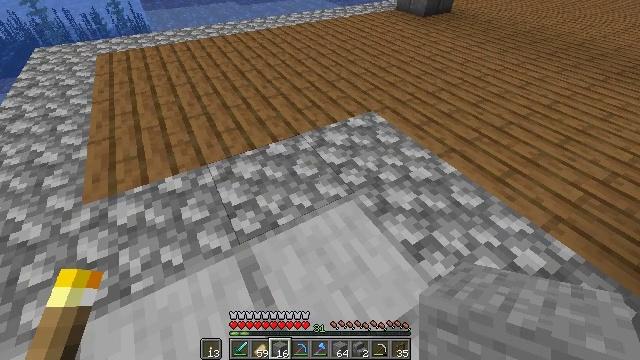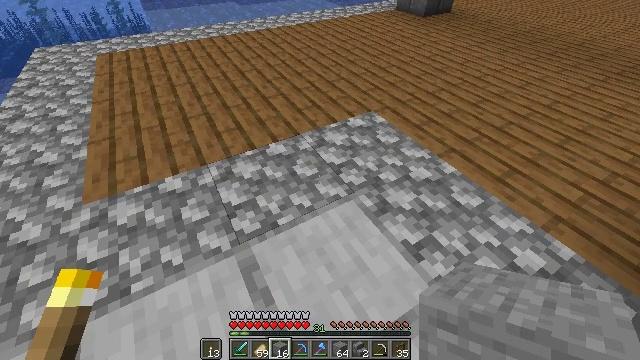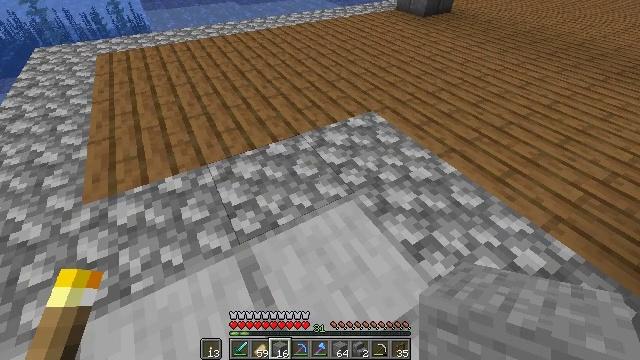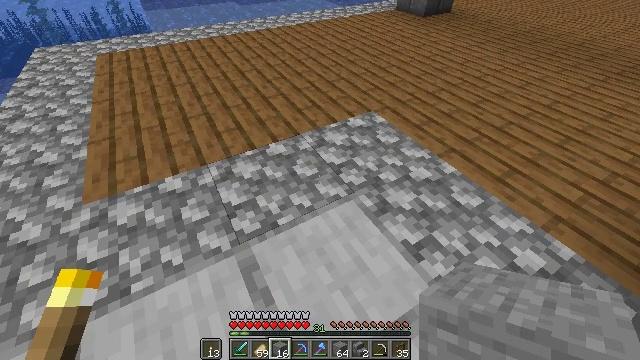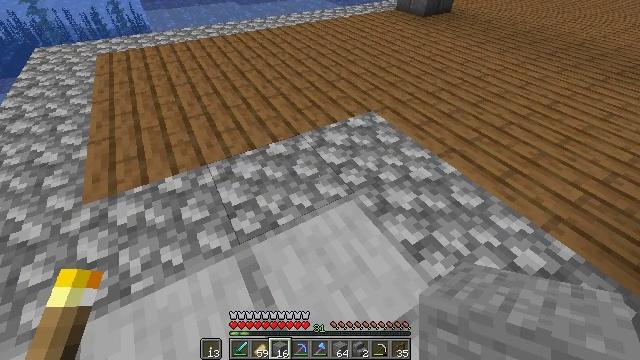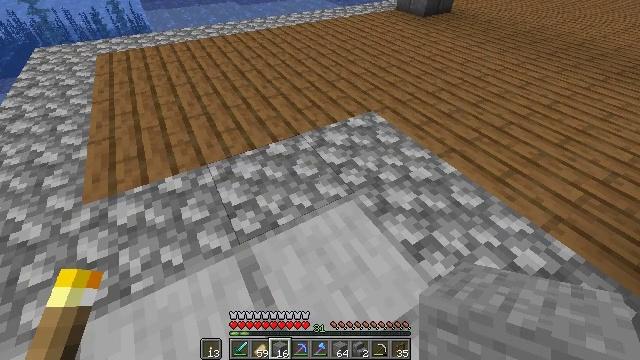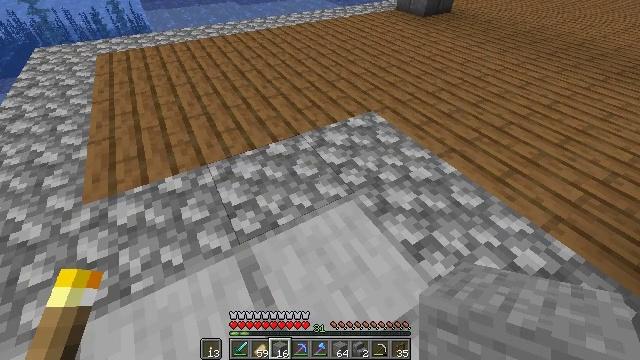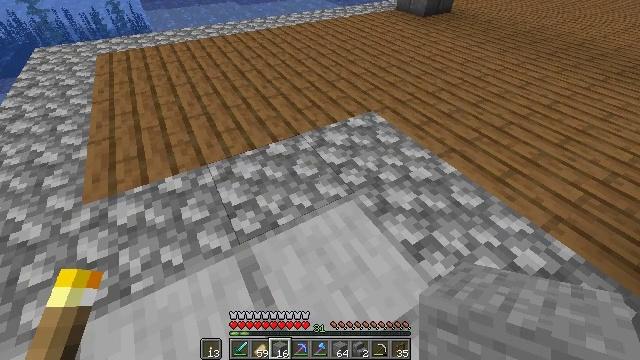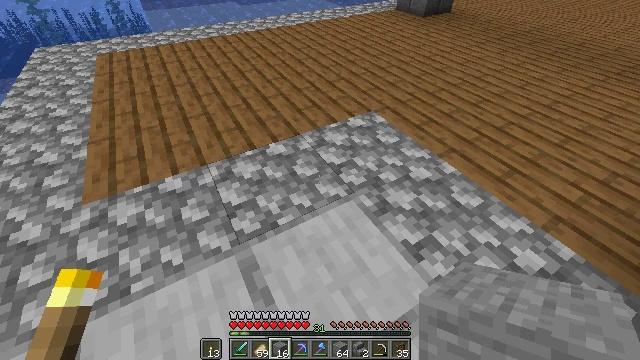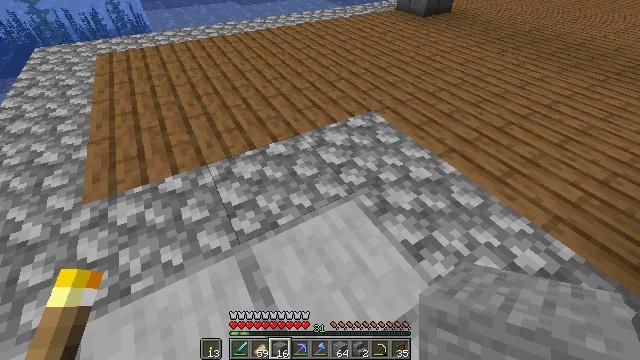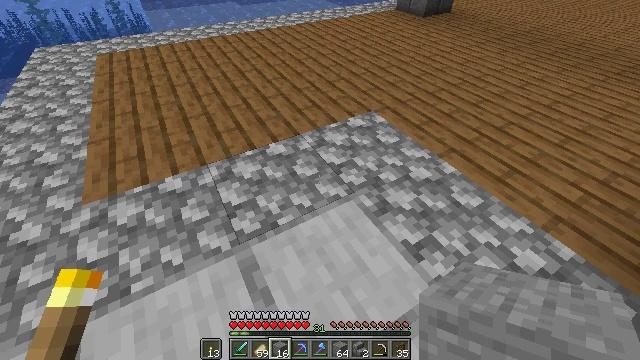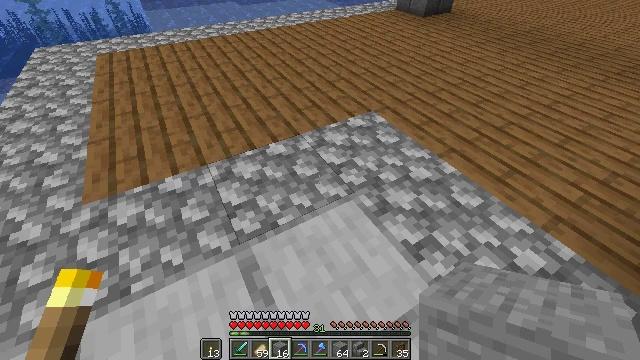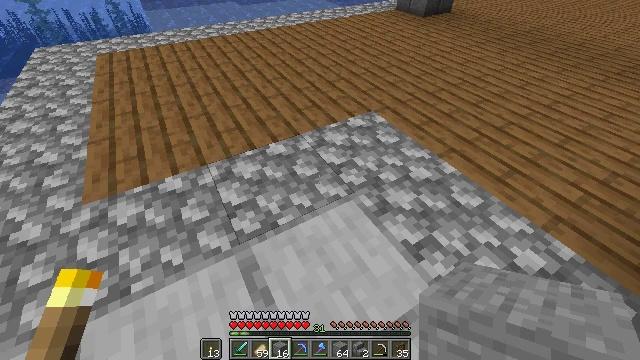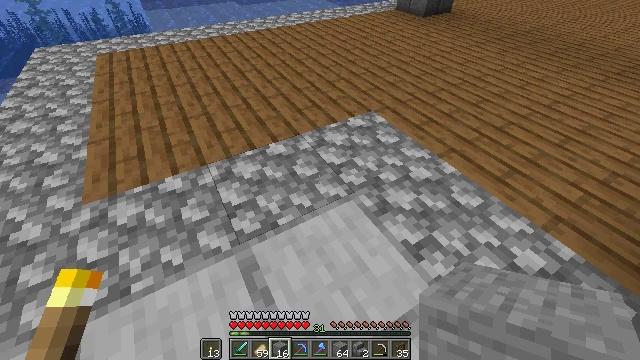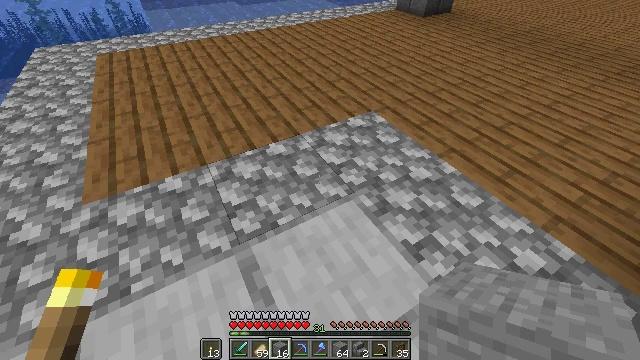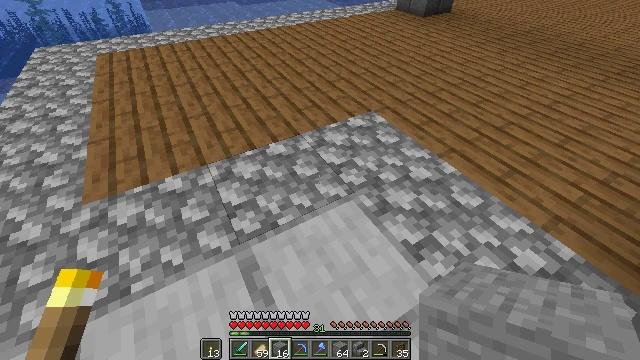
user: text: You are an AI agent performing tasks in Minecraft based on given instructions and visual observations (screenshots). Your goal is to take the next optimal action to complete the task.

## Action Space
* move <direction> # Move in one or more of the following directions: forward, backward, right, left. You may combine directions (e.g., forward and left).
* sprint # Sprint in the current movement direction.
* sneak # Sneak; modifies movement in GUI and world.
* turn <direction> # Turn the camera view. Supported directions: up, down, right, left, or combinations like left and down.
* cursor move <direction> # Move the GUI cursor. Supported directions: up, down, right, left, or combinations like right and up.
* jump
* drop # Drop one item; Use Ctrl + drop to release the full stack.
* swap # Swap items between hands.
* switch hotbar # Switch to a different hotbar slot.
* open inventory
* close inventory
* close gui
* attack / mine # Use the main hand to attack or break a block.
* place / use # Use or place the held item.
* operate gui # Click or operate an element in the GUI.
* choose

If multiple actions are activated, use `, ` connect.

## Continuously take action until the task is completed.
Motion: motion action
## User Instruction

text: Organize stones in the crafting table to craft stone bricks.
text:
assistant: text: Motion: no_op
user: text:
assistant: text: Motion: no_op
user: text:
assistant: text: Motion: no_op
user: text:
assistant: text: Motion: no_op
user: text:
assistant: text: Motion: no_op
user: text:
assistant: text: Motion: no_op
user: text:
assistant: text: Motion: no_op
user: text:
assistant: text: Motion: no_op
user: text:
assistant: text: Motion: no_op
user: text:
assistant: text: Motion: no_op
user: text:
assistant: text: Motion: no_op
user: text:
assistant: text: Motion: no_op
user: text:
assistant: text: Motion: no_op
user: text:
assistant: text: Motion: no_op
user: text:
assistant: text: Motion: no_op
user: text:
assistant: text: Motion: no_op
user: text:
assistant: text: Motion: no_op
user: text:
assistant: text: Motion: no_op
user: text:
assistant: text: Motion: no_op
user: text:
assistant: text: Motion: no_op
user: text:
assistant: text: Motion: no_op
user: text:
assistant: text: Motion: no_op
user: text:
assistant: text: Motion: no_op
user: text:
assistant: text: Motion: no_op
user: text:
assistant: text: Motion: no_op
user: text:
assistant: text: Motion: no_op
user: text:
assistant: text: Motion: no_op
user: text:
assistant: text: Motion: no_op
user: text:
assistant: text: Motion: no_op
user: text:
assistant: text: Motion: no_op